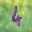
Label: 4